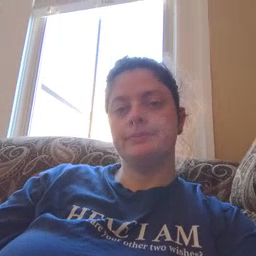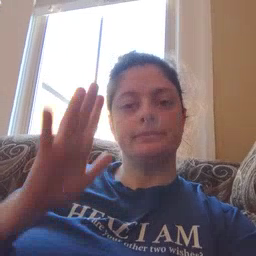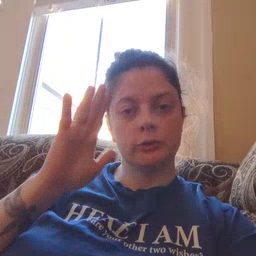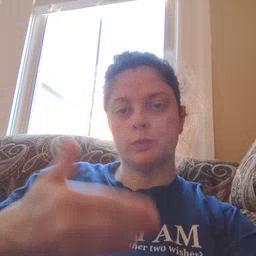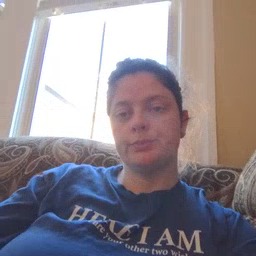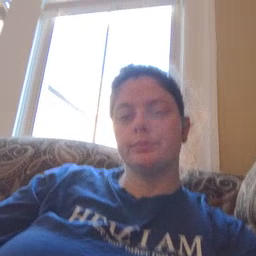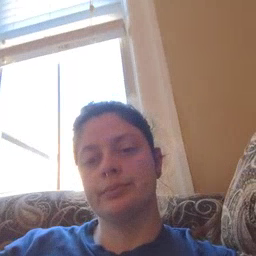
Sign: bedroom